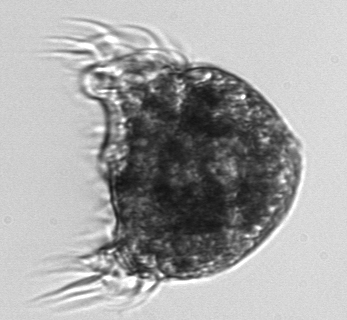
Label: Pelagostrobilidium